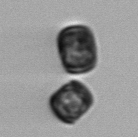
Label: Thalassiosira